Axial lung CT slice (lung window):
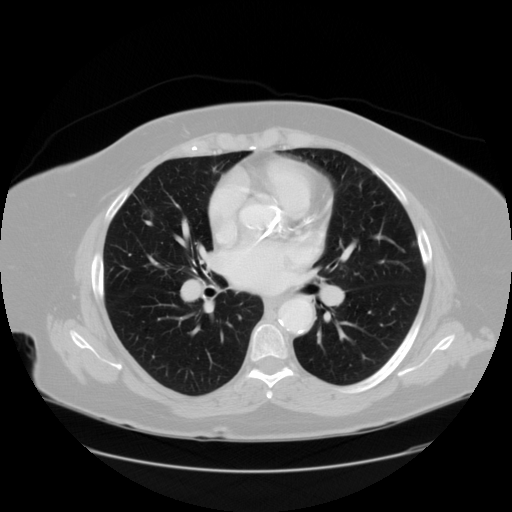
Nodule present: yes
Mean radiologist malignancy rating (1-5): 2.75